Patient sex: M
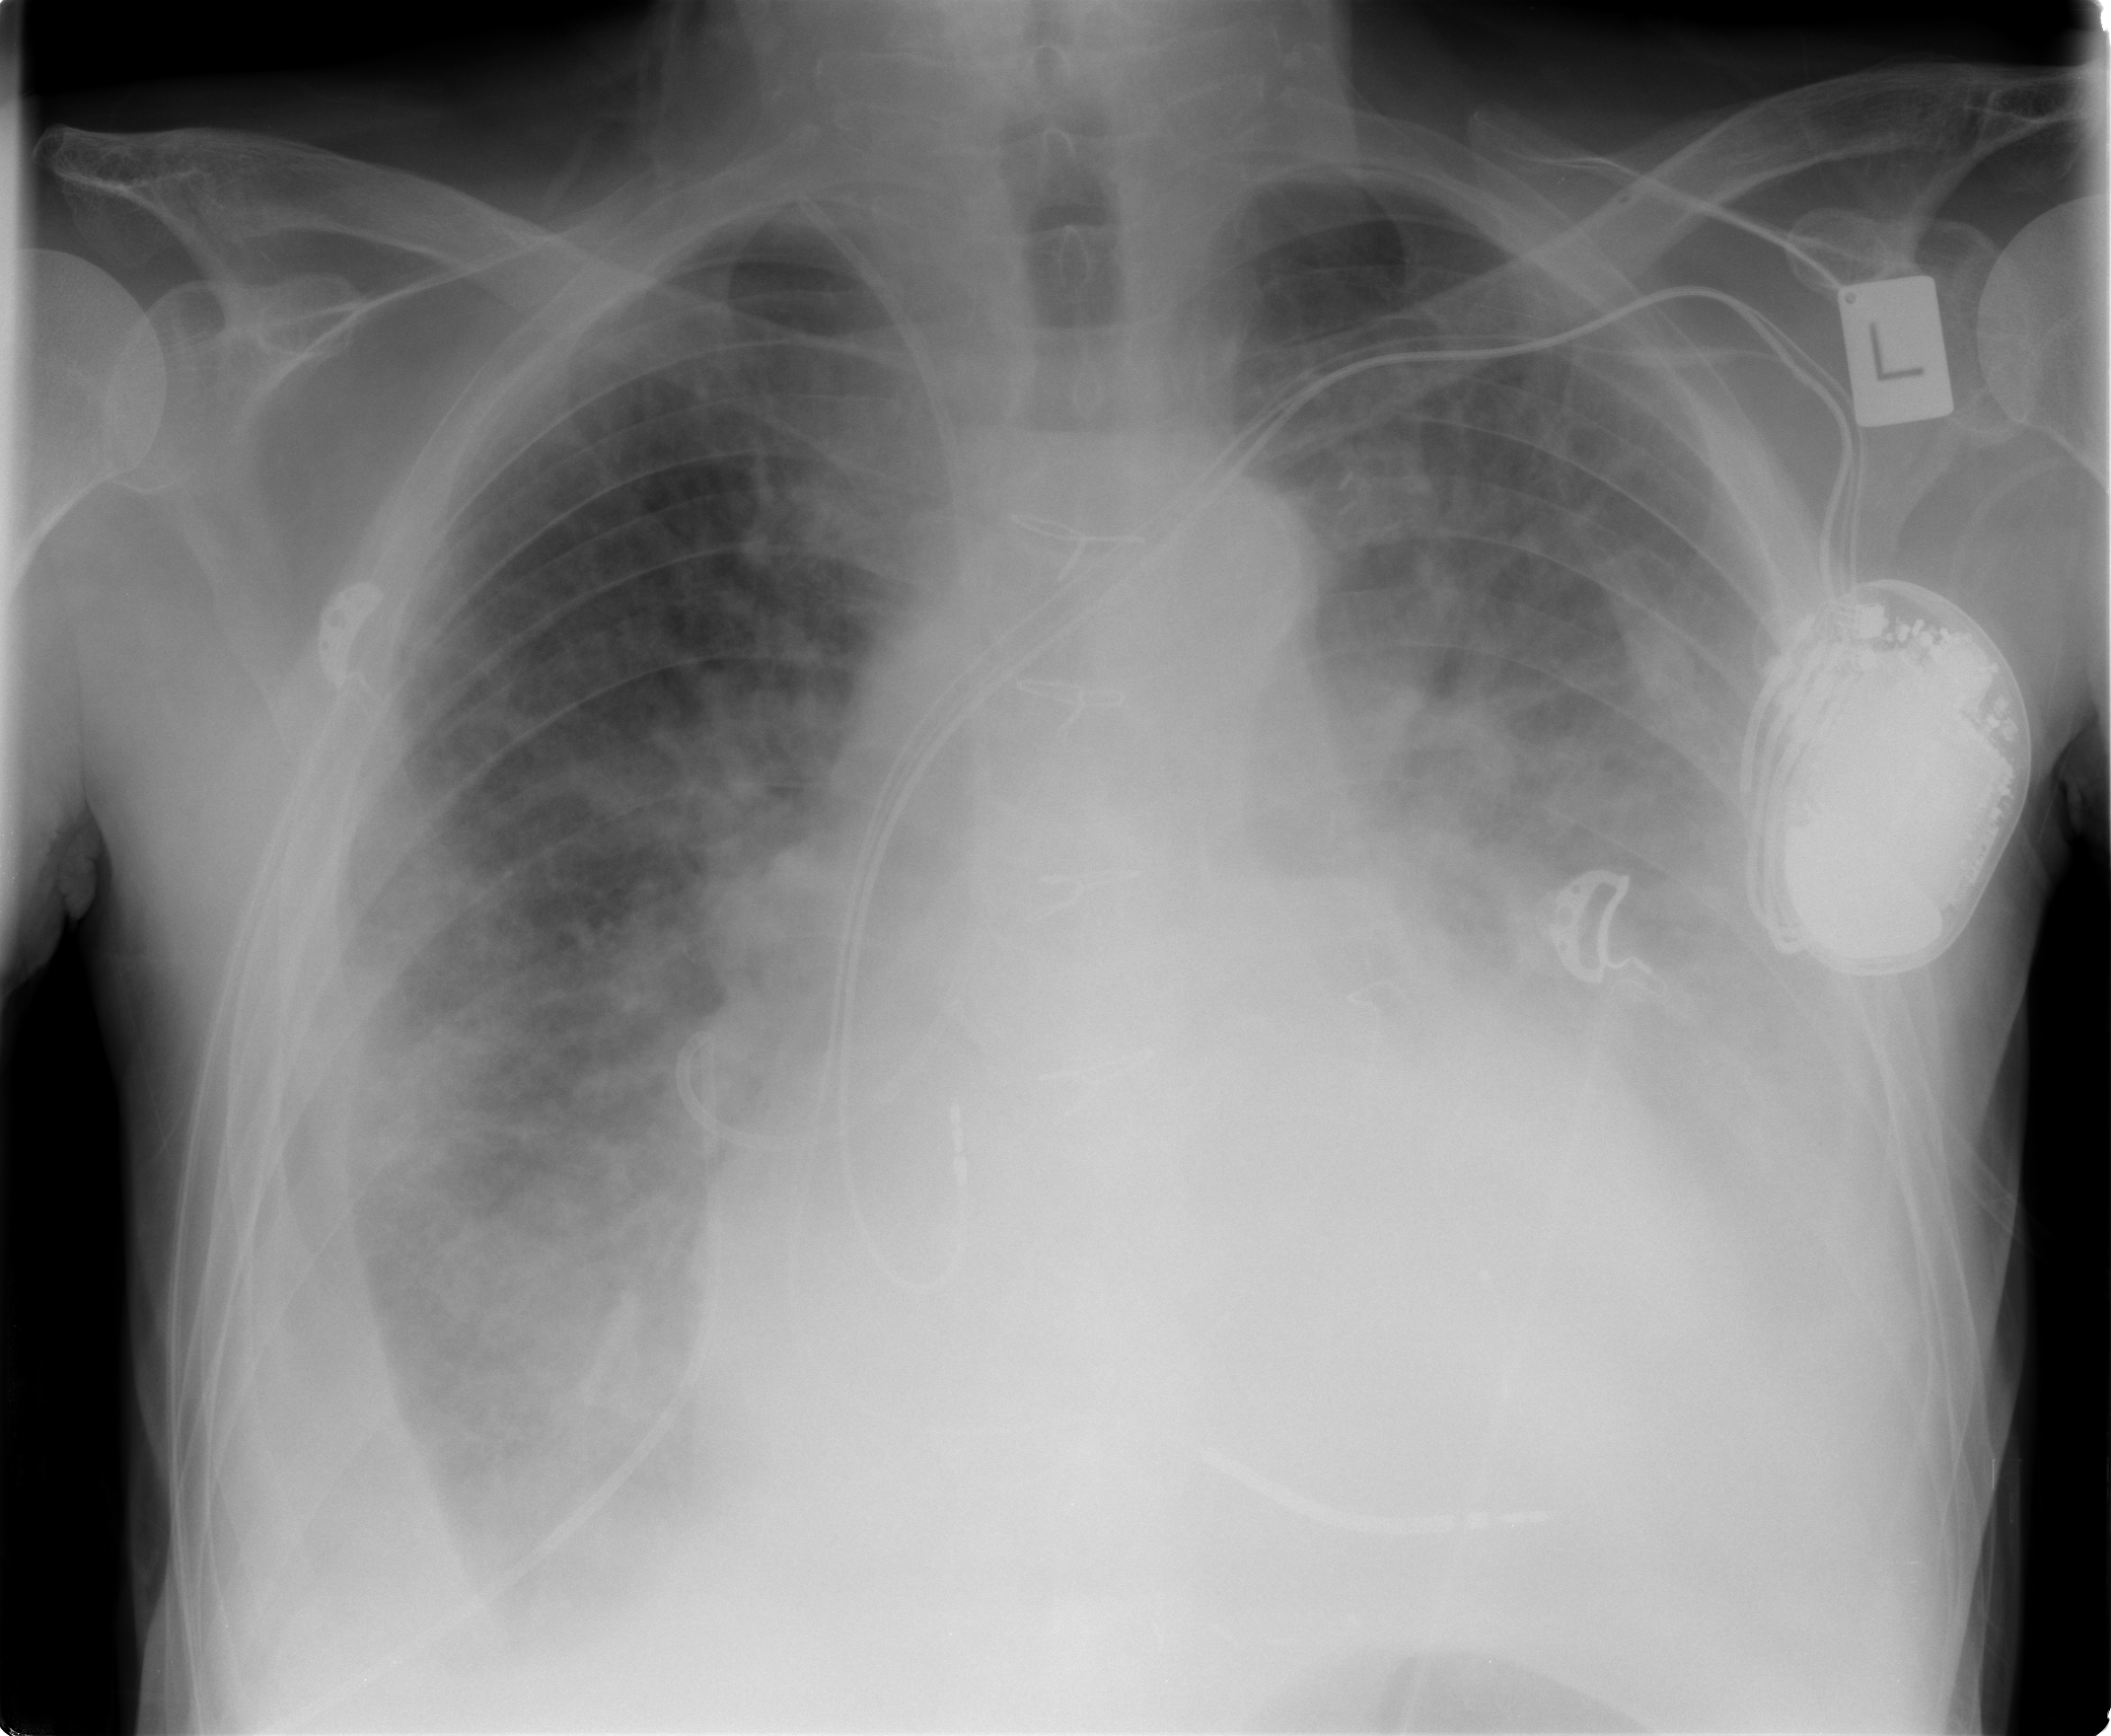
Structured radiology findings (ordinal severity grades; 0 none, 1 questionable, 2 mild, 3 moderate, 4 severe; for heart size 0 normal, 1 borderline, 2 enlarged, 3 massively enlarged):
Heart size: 2
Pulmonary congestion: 2
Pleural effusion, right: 3
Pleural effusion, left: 3
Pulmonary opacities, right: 2
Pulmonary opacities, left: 2
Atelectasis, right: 3
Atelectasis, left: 3